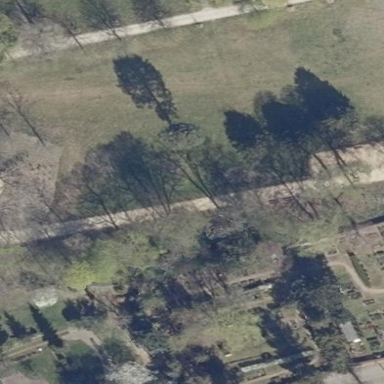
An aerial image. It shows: Wire fence surrounding cemetery.